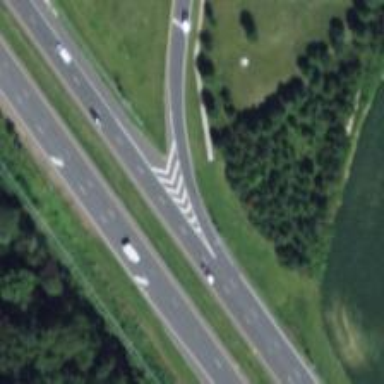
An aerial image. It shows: Asphalt trunk_link highway with jughandle junction.